Interaction volume radius: 10 \u00c5
Interaction volume height: 10 \u00c5
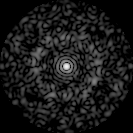
Disorder parameter: 0.7853